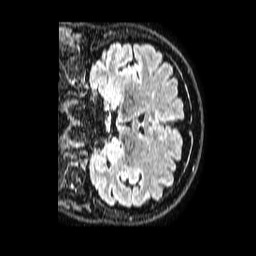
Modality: FLAIR
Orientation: coronal
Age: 55
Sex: male
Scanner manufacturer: philips
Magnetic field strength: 1.5 T
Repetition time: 4.8 s
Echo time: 0.3 s